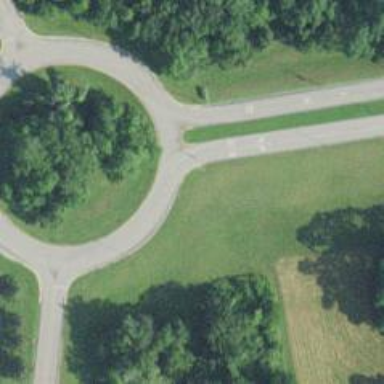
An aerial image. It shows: Asphalt road service leading to roundabout.